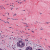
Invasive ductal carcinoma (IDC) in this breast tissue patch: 0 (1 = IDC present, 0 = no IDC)